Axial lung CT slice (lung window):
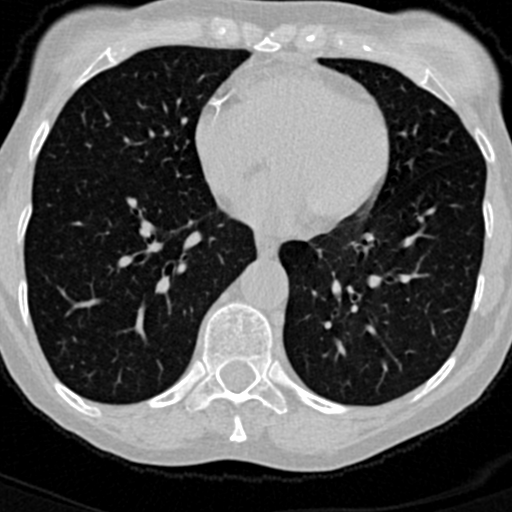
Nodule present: no